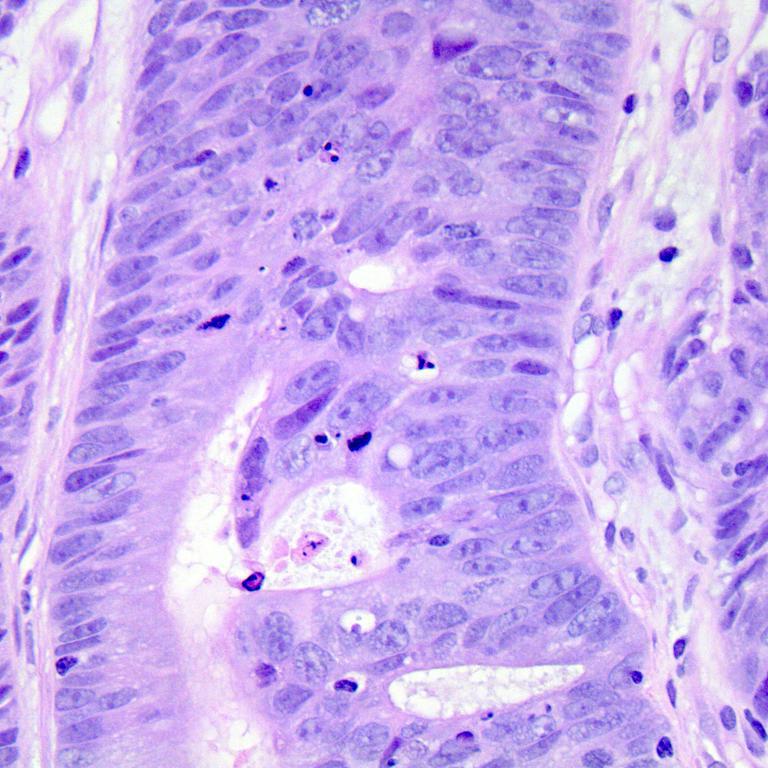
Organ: colon
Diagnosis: adenocarcinomas